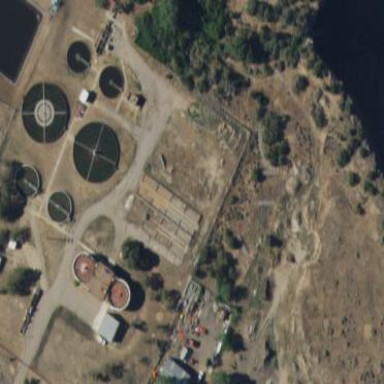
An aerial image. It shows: View of wastewater plant.